Question: So I'm not really sure how explain this, but I'll try to. I have a comments page. The post is a the top, and comment field below. In the middle of both of those are the comments. Now here's the issue, after a few comments, the user ends up having to scroll down quite a bit just to see the form. What I want to do is display 4 comments, then when the user scrolls down, they'll see more. Only when they scroll on the comments. So its like 'overflow: scroll', but on divs. Here's more info to visualize it

If the user scrolls on any of the comments, it'll scroll as if it were 'overflow: scroll' and show more comments. So its like a page, inside a page. I'm not really sure how to do this, as I haven't seen any posts on it, or know what to search for. Any help would be great.
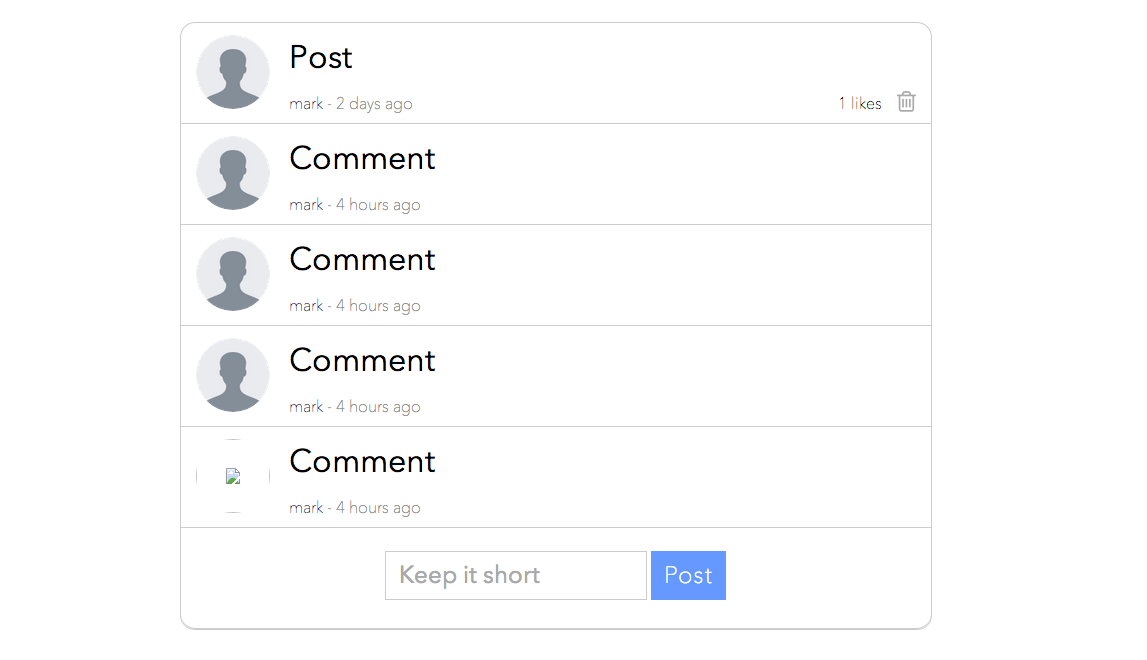
Answer: What about when hovering over the entire comments section change the css to
'''
overflow: scroll;
'''
but when outside the section, change it back to:
'''
overflow: hide;
'''
So that way when outside there is no scrolling, but inside you have the ability to scroll.
Of course you would have to decide on the right height to limit the size of the comments.
Fiddle: <URL>
Hope this helps.